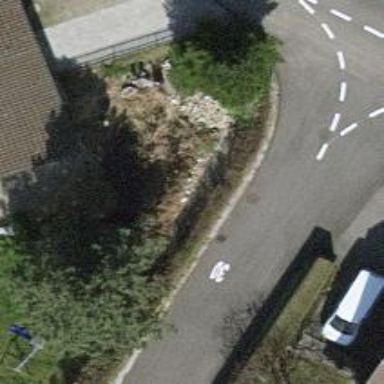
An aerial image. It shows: Hedge acting as barrier.